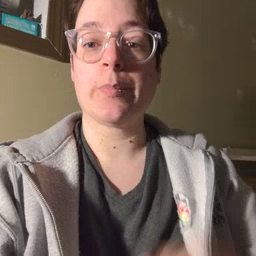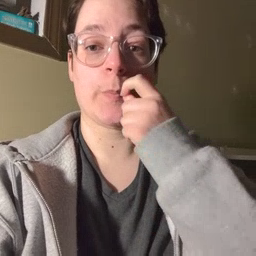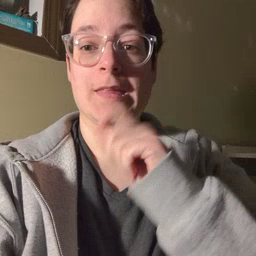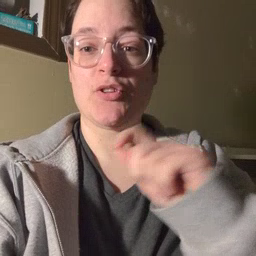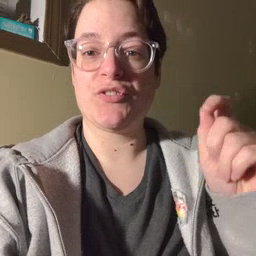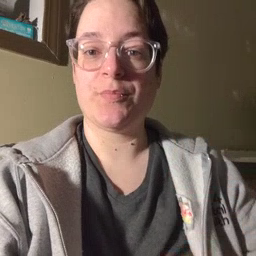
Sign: pencil